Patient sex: M
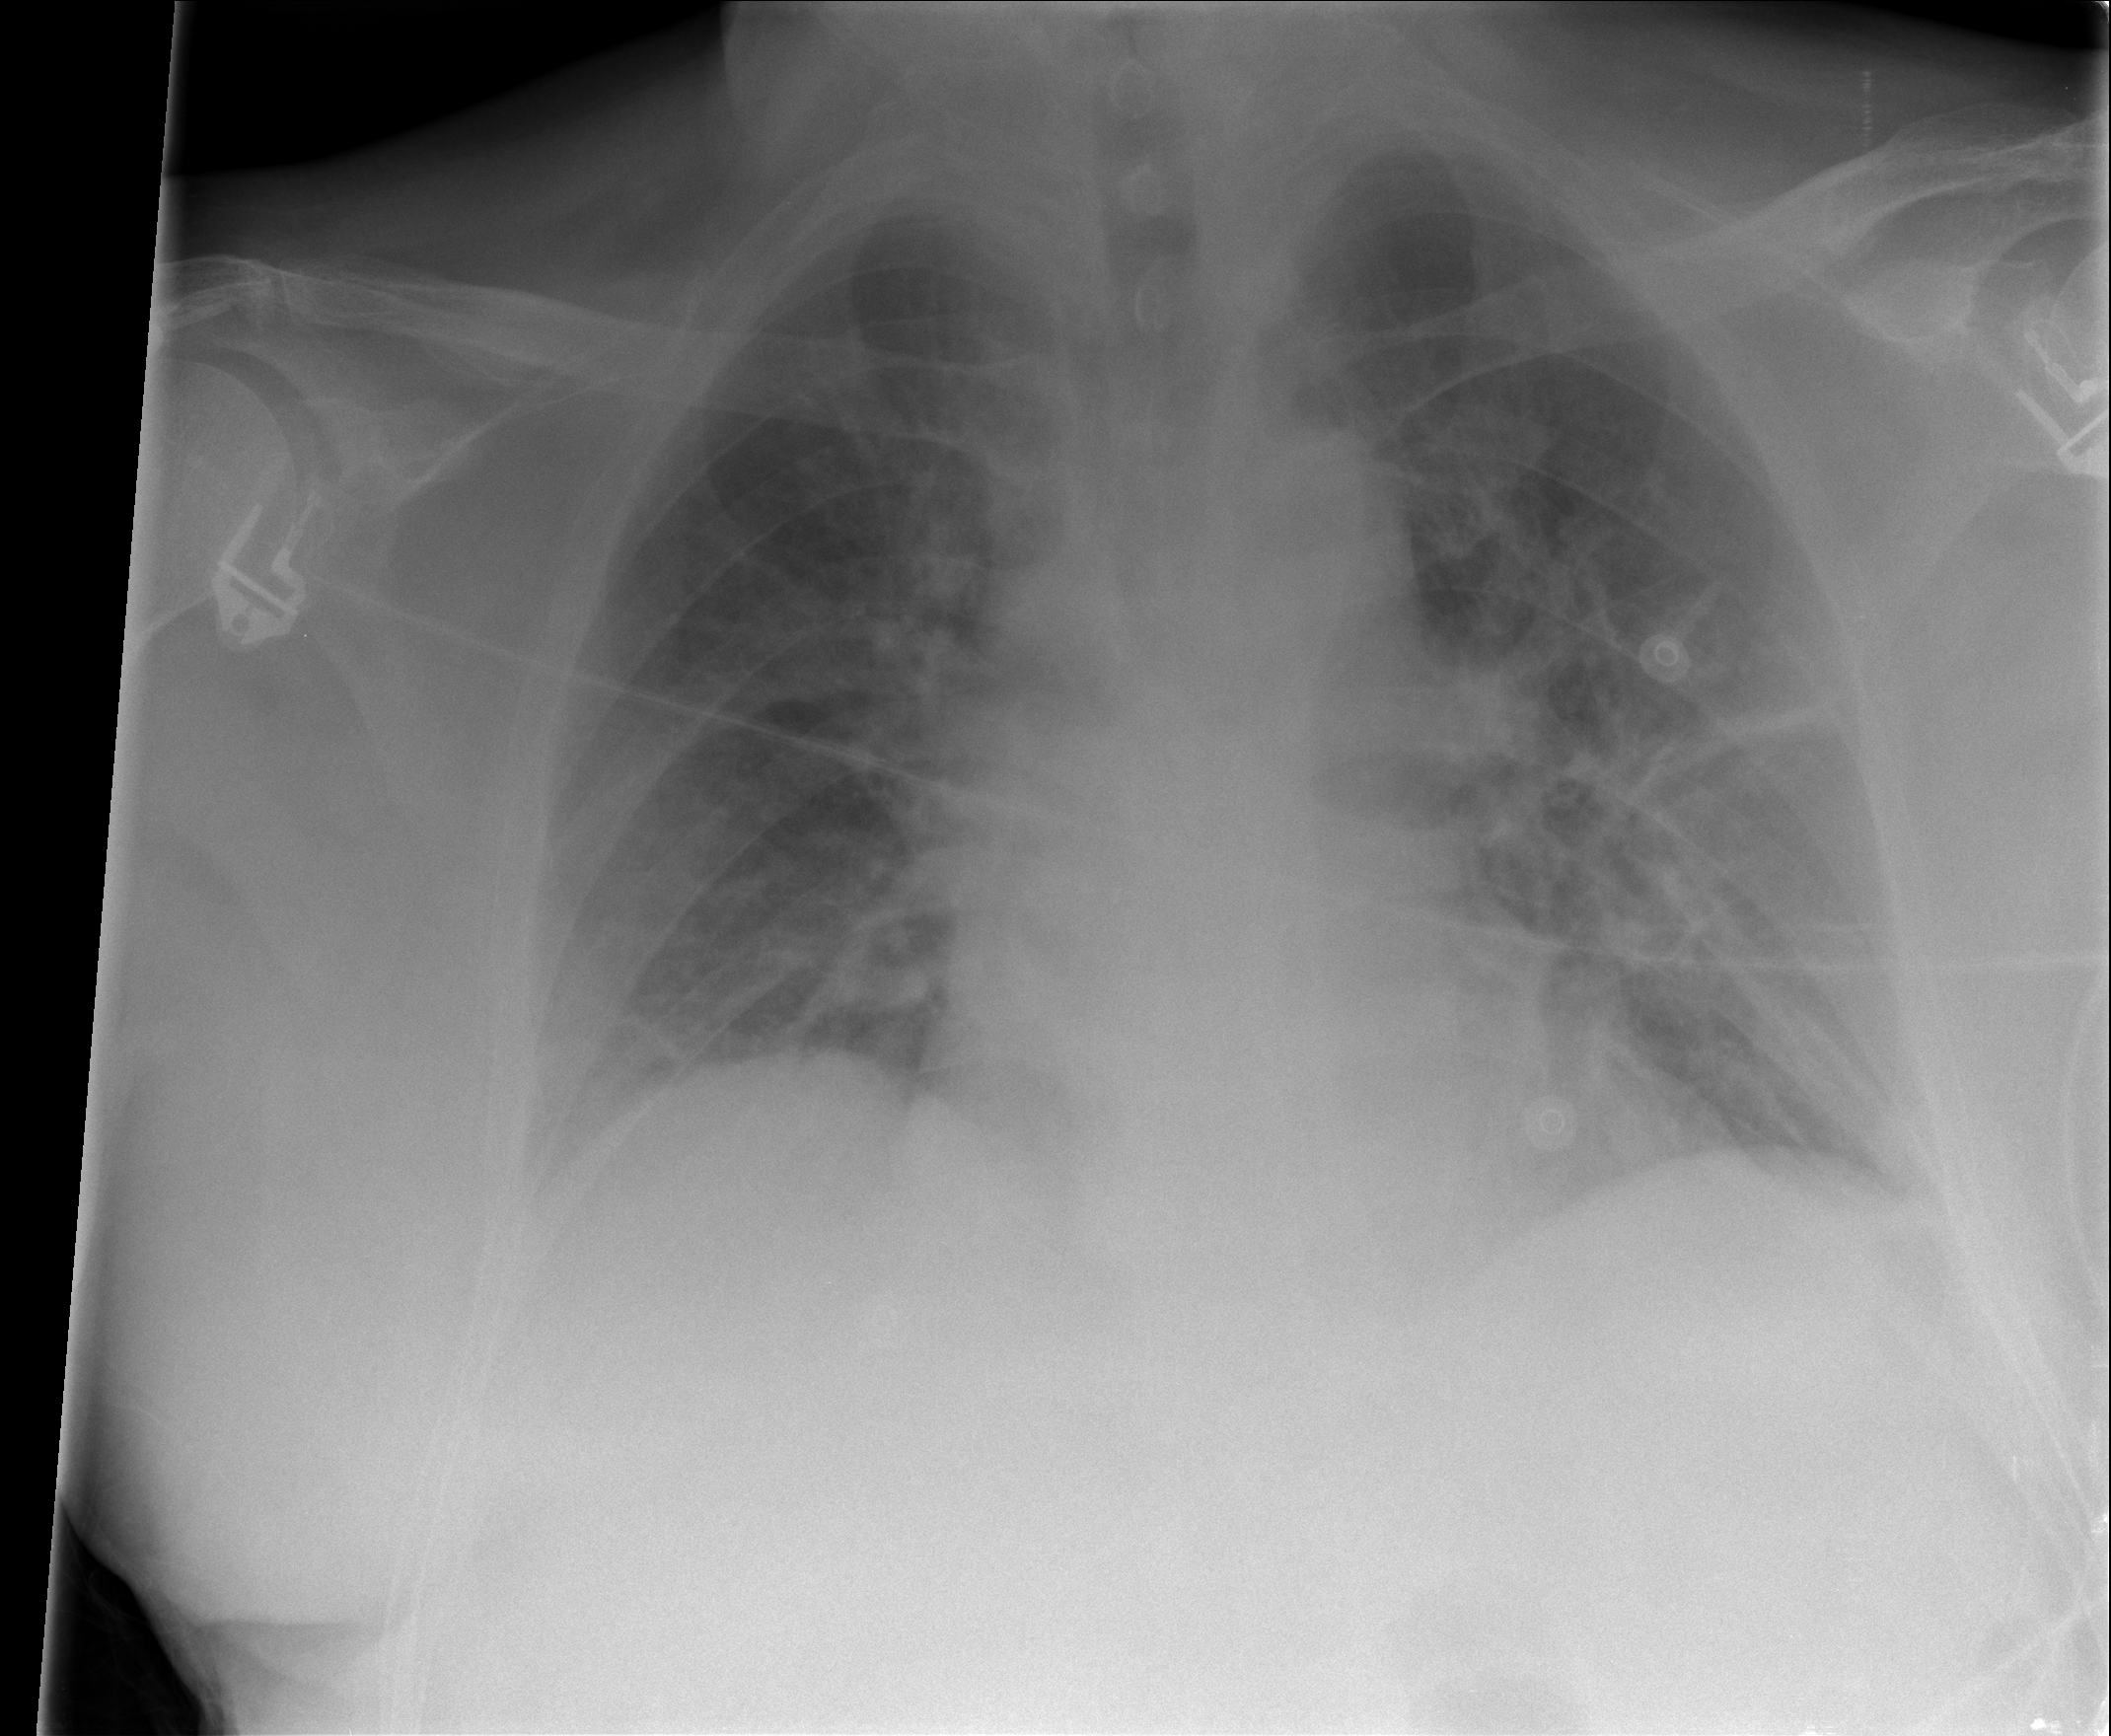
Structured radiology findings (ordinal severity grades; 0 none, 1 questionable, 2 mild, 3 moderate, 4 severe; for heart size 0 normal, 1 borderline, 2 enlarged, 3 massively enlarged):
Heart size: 2
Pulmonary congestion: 3
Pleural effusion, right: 0
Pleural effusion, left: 1
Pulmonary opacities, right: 0
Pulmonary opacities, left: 0
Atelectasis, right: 0
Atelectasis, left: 2